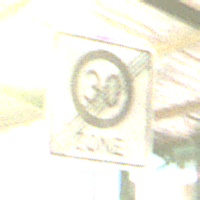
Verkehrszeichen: EndeZone30
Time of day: MorningAfternoon
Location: Roofed (Special)
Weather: NotSpecified
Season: NotSpecified
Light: Artificial